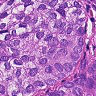
Metastatic tissue present: yes